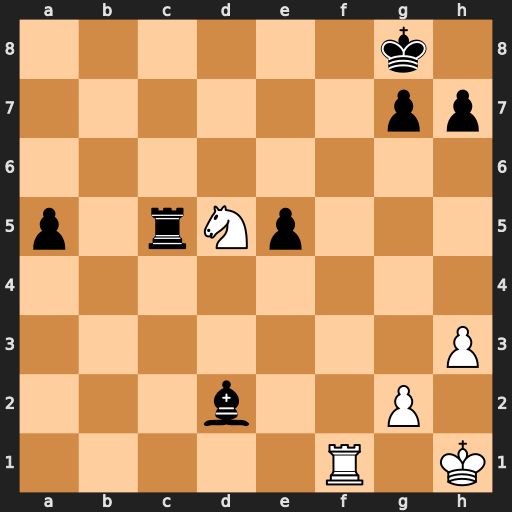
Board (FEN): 6k1/6pp/8/p1rNp3/8/7P/3b2P1/5R1K
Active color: w
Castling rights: -
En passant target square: -
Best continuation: Ne7+ Kh8 Rf8#